Question: Anybody know how to change the tab bar like this:

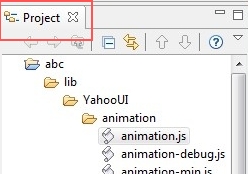
Answer: Depending on the version, you will find that at 'Window > Preferences > General > Appearance > Show traditional style tabs'.